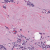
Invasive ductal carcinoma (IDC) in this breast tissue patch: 1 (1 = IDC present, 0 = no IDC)